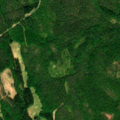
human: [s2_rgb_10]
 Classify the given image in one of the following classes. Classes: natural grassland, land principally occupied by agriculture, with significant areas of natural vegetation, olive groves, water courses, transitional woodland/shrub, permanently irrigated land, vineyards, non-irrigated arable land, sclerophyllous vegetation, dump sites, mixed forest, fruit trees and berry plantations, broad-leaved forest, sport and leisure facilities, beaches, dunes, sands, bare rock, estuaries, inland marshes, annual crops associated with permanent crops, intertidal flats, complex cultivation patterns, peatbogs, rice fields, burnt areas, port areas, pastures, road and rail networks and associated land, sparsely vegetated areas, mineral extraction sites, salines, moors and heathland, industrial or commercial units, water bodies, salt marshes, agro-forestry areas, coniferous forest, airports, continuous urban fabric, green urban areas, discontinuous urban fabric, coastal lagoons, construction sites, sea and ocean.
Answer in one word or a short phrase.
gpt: coniferous forest, mixed forest, transitional woodland/shrub